Question: Using the following code
'''
REGEDIT /E C:\output.reg
'''
A registry dump file is created in C directory. It overwrites automatically when a file with the same name exists. When I try changing the output directory to relative path like this
'''
REGEDIT /E output.reg
'''
it wouldn't work.
No file is created but processing takes just as long as usually. Which code can export the whole registry using relative path?
Like requested, the .bat code including debug code:
'''
ECHO %CD%
REGEDIT /E output.reg
PAUSE
'''
Command line output:
'''
C:\Users\Username\Desktop\New_folder>ECHO C:\Users\Username\Desktop\New_folder
C:\Users\Username\Desktop\New_folder
C:\Users\Username\Desktop\New_folder>REGEDIT /E output.reg
C:\Users\Username\Desktop\New_folder>PAUSE
Press any key to exit . . .
'''
Folder before (and after) .bat file execution:

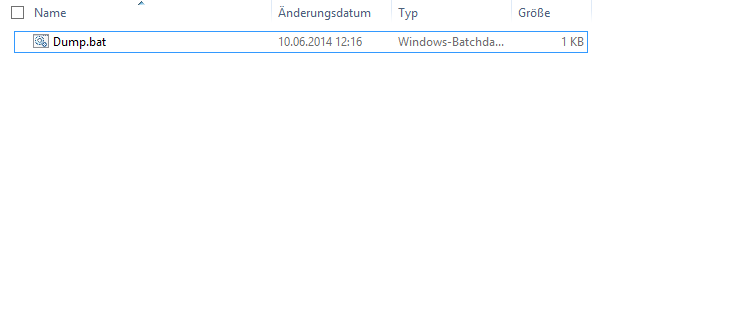
Answer: The syntax of the command given in your question is already fine. If you supply a relative path for the output file name then the file will be created relative to the current working directory. This is easily verified from an interactive command prompt.
Whatever is going wrong with your batch script, the problem is not as you have currently surmised. Some of the more obvious explanations include:
1. The working directory is not what you think it is. Verify it by adding debug code to your script to emit the working directory.
2. The file is locked for some reason and so regedit cannot write to the file.
3. You don't have sufficient rights to write to the working directory.
Thanks a lot for your question update. I tried to re-create your scenario (I'm on Windows 7 but I doubt that matters) and indeed I find the same issue as you. The command works fine from an interactive console window, but not when executing in a batch script.
I've no idea why this is, but here a simple enough workaround is to supply a full path: